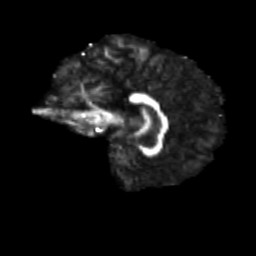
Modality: FA
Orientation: sagittal
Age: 55
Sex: female
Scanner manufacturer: siemens
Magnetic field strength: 3 T
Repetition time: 4.71 s
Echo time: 0.0906 s